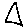
Label: triangle